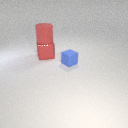
large red rubber cylinder above large red metal cube